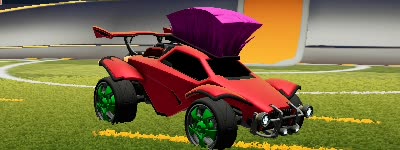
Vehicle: octane